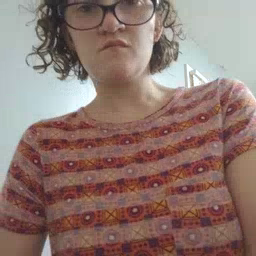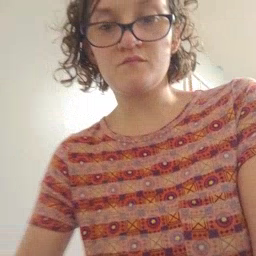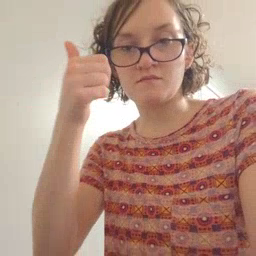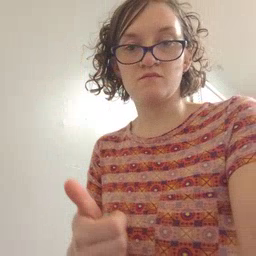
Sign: every